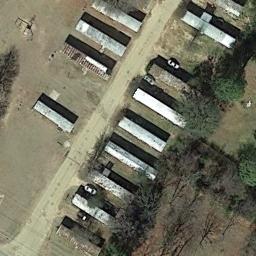
Label: residential